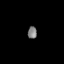
Tissue: prostate
Cell type: Epithelial cells
Senescence score: 0.3557
Nuclear area (px): 109
Mean DAPI intensity: 125.018